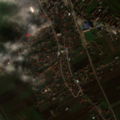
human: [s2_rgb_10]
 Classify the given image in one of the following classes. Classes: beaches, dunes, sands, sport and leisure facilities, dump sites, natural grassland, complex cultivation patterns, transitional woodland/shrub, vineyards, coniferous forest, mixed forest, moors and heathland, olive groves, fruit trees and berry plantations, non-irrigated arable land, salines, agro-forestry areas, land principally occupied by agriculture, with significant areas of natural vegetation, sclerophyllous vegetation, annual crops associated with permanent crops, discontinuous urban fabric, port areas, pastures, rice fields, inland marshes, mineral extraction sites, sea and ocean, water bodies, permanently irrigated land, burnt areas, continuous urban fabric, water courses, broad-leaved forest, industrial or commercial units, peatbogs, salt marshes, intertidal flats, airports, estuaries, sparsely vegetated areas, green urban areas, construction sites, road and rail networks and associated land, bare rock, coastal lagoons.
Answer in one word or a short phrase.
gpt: discontinuous urban fabric, non-irrigated arable land, pastures, complex cultivation patterns